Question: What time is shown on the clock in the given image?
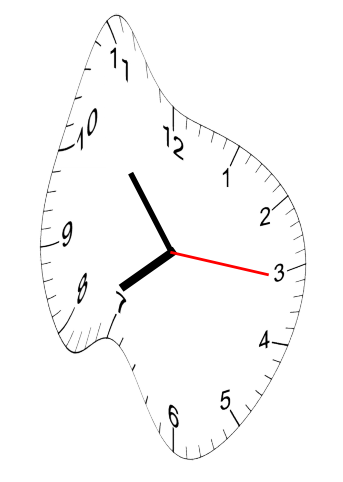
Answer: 07:53:16